Question: After installing new windows, and install the latest svn and Tortois , when try to update my working copy it give me warning that I shoul
d upgrade first , but if click on upgrade I will get this message

what does it mean that it will be unusable for older clients , will it affect the main repository , or it's just locally and I can update and commit normally
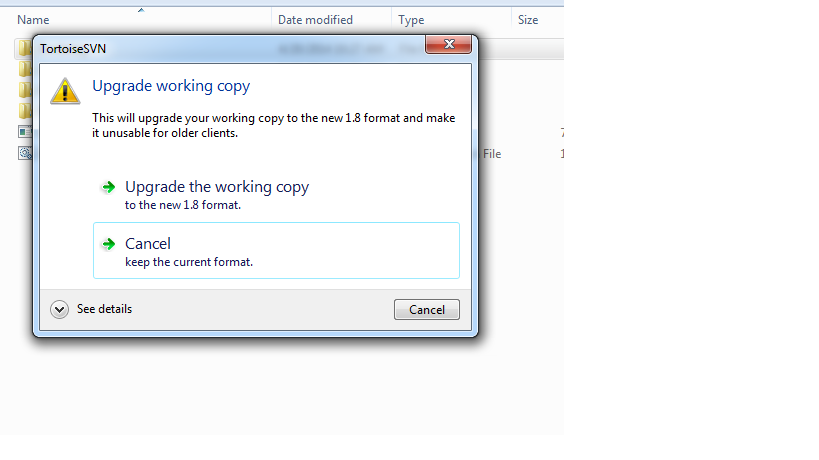
Answer: It is just locally as the message stayed "This will upgrade ". But than all your local SVN-Clients have to be 1.8 compatible.
In our project we have also a mixed client-infrastructure - some use 1.8 clients some 1.7 and it works fine.
If you are still not sure do the upgrade an open commit dialog -> you will see what (not) have be changed.